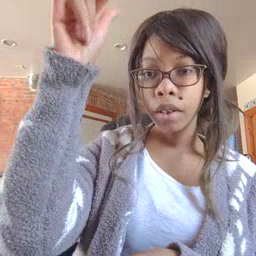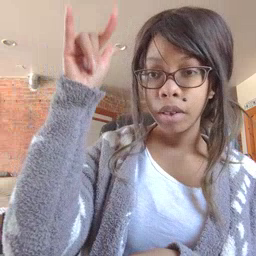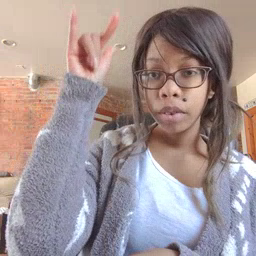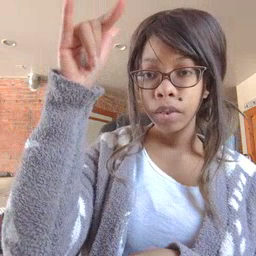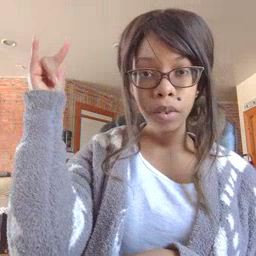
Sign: airplane